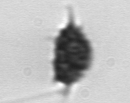
Label: Dictyocha